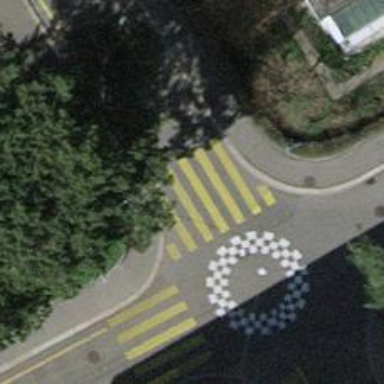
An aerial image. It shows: Crossing marked with zebra stripes on footway.